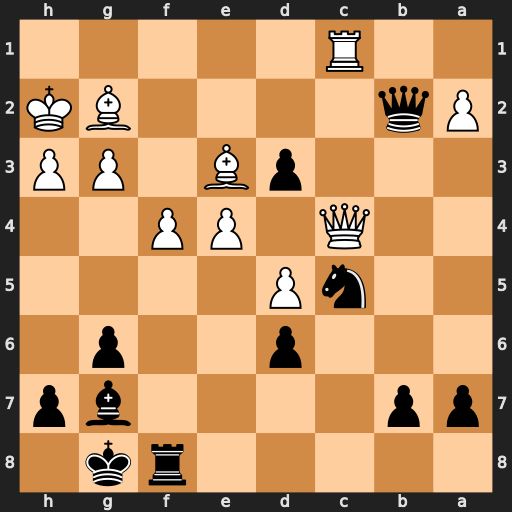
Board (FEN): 5rk1/pp4bp/3p2p1/2nP4/2Q1PP2/3pB1PP/Pq4BK/2R5
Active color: b
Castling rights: -
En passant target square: -
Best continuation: b5 Qxb5 Qxb5